Field crop: maize
Growth stage: 1
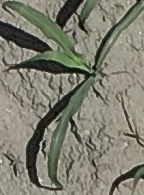
Species: sorghum